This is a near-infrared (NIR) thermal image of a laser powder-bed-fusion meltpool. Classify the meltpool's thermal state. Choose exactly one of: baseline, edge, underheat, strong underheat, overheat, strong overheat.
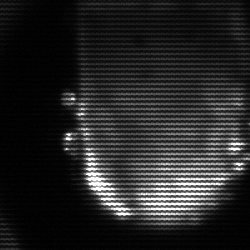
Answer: baseline